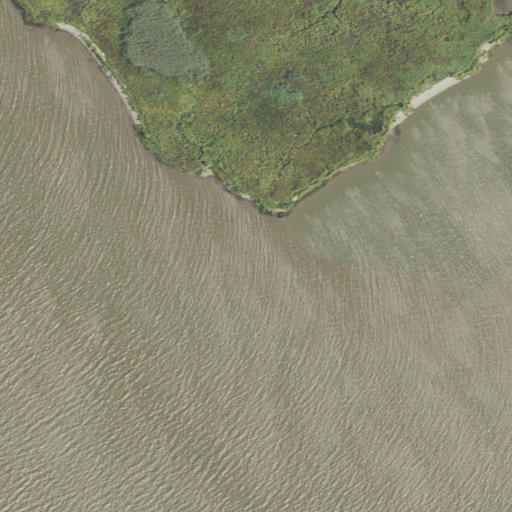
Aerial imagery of cape in Virginia named Mulberry Point containing open water and herbaceous wetlands